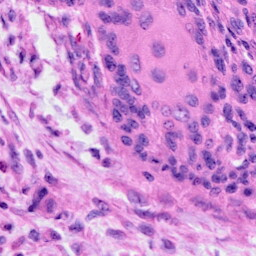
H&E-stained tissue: Cervix